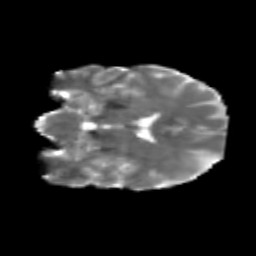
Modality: T2w
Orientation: coronal
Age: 34
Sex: female
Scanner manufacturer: siemens
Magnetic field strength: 3 T
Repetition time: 1.8 s
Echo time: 0.07 s